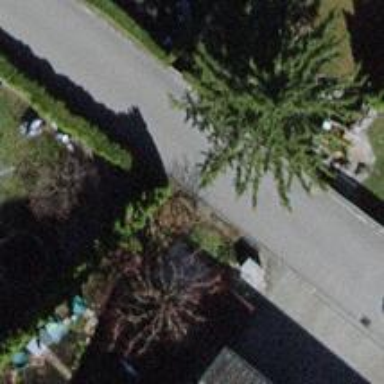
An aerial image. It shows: Smoothly paved residential road.